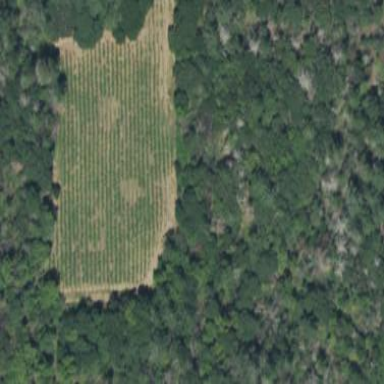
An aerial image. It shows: Vineyard where grapes are grown.